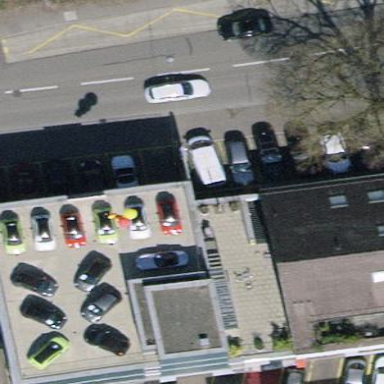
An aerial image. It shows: Building that is car shop offering dealer and repair services.